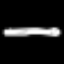
Label: pencil